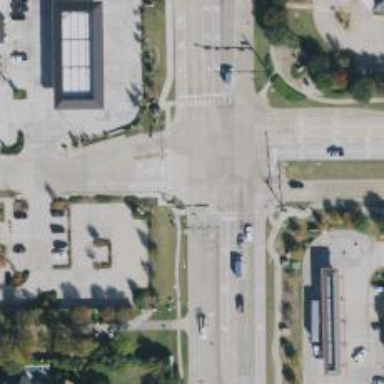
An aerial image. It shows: Secondary road with separate sidewalk.